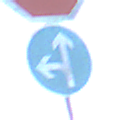
Verkehrszeichen: VorgeschriebeneFahrtrichtungGeradeausOderLinks
Zusatzzeichen oben: Stop
Umgebung: Outdoor, Nature
Tageszeit: SunriseSunset
Wetter: PartlyCloudy
Licht: Natural
Jahreszeit: NotSpecified
Kontrast: LowContrast